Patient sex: F
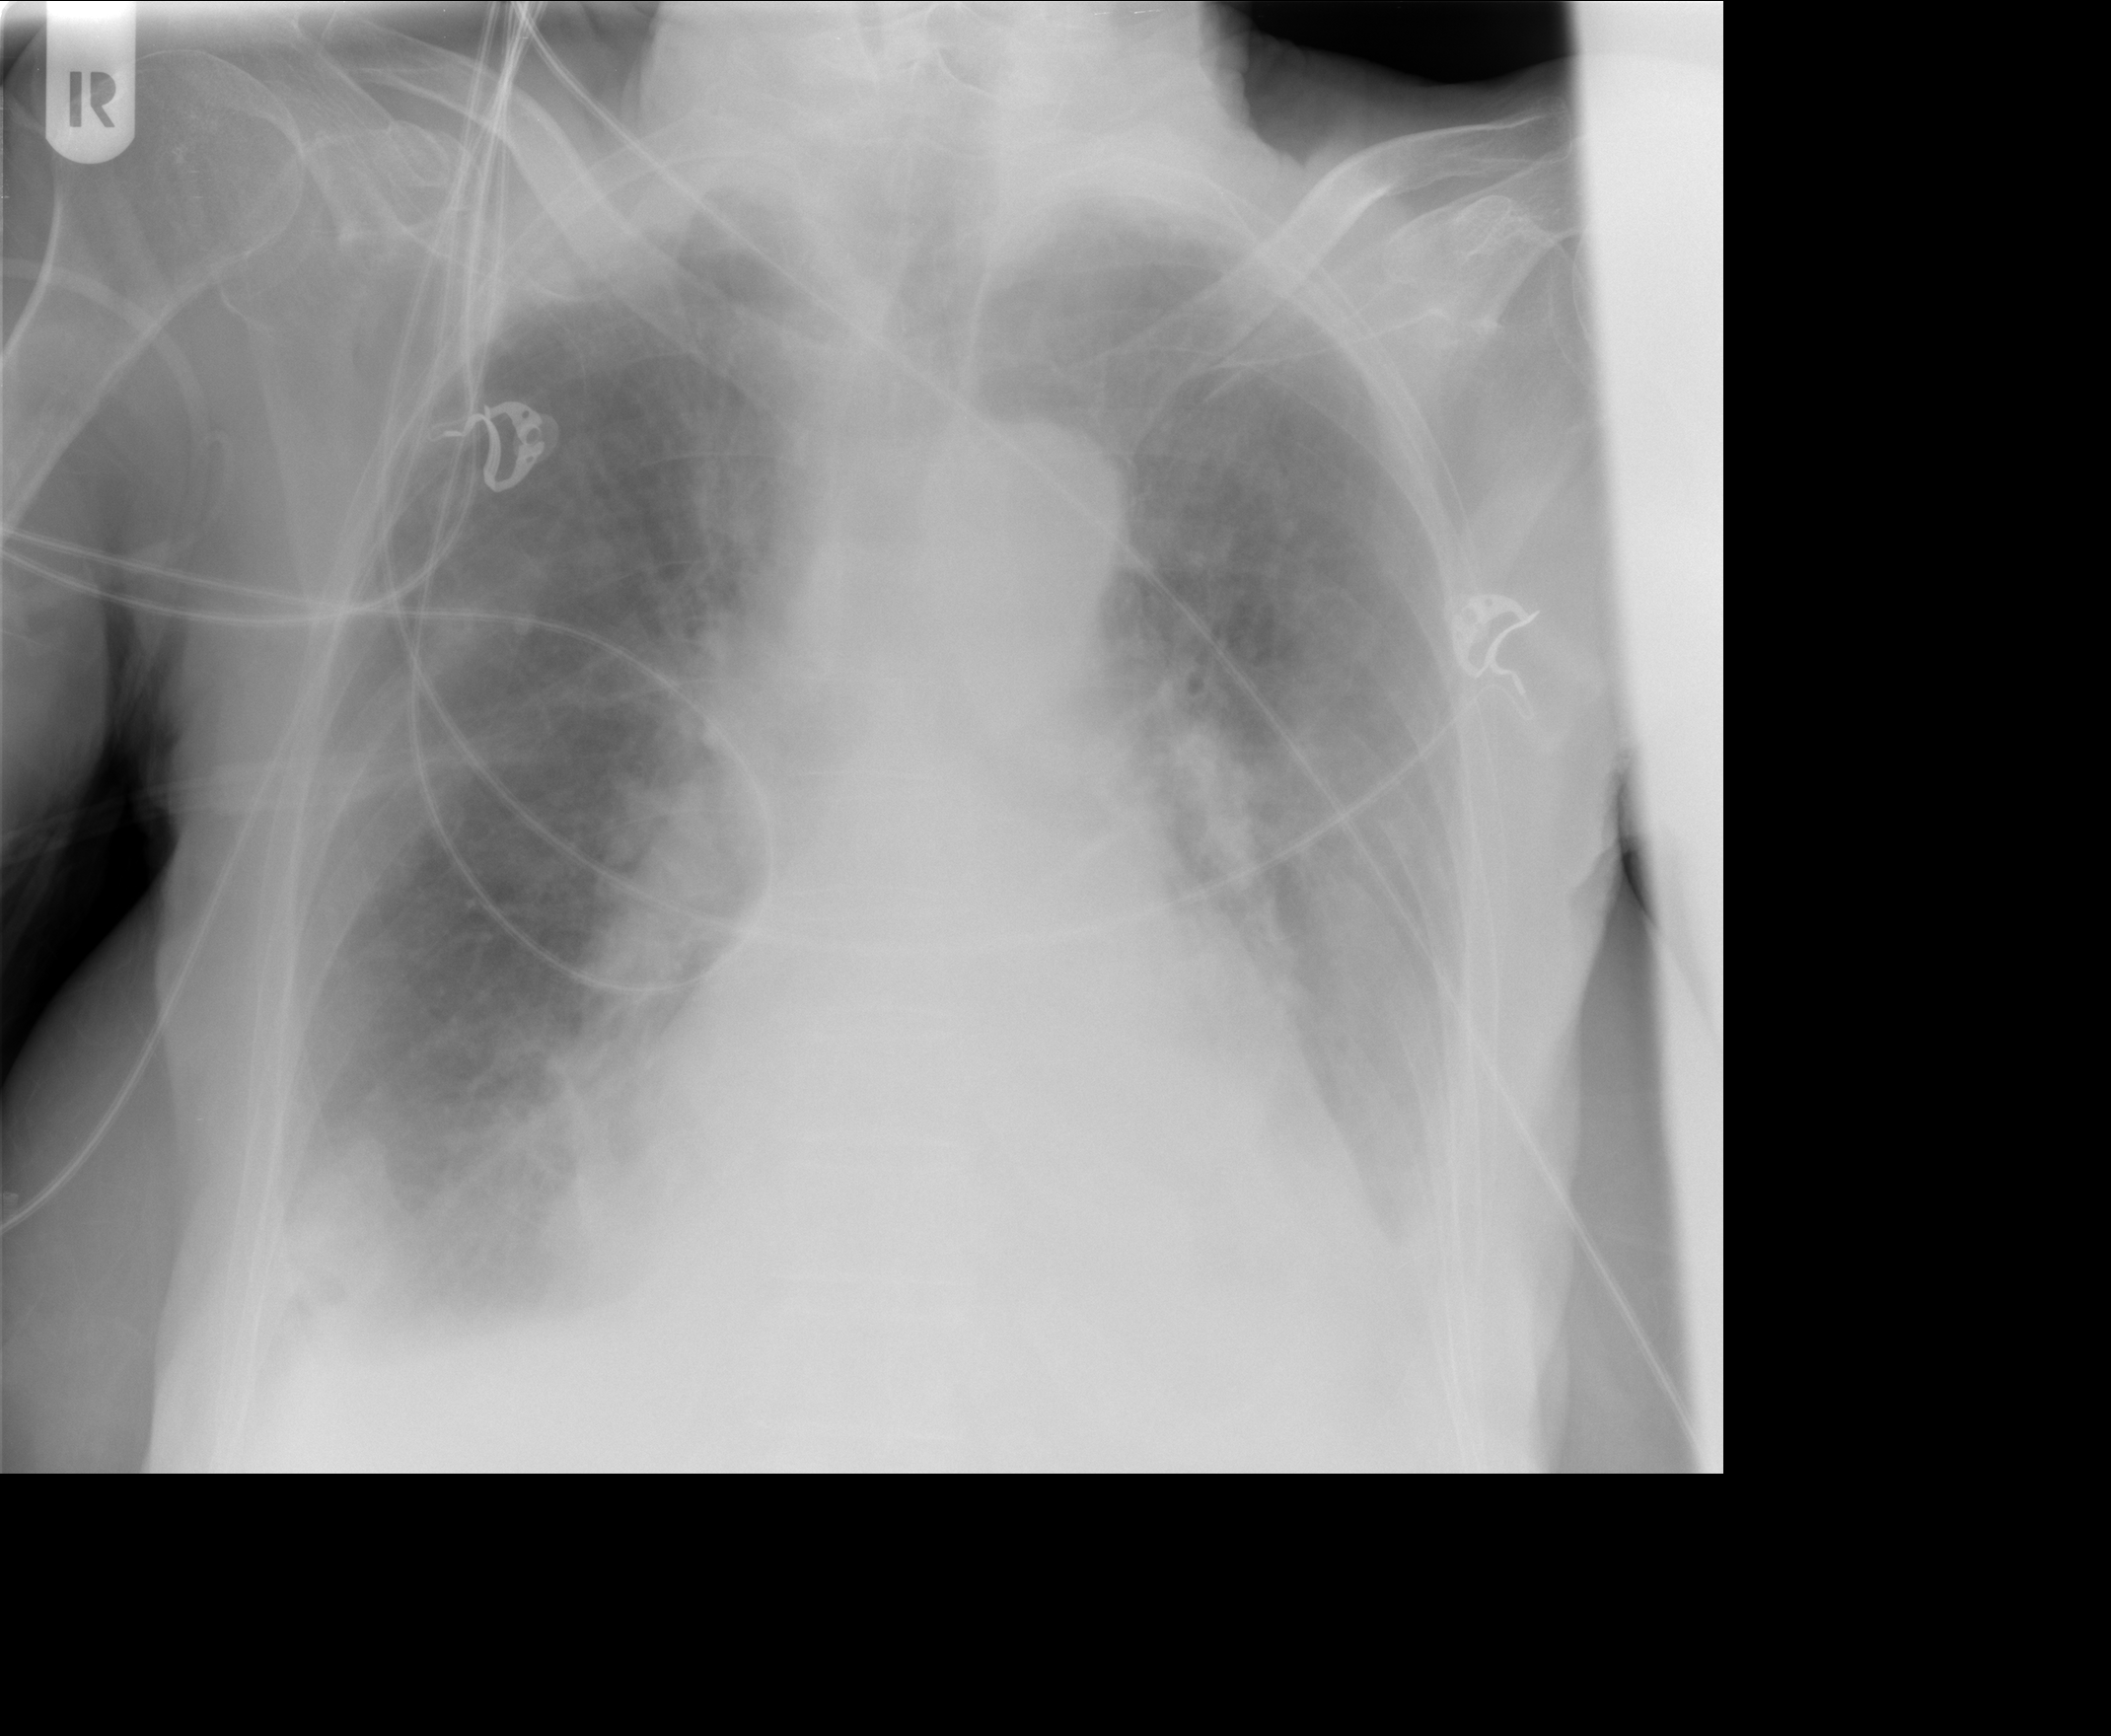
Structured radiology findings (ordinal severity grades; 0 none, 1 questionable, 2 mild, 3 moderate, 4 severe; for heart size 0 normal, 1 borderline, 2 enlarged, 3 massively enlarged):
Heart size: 2
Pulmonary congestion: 3
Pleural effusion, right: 3
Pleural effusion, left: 3
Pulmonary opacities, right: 2
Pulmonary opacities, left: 2
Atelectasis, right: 3
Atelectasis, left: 3